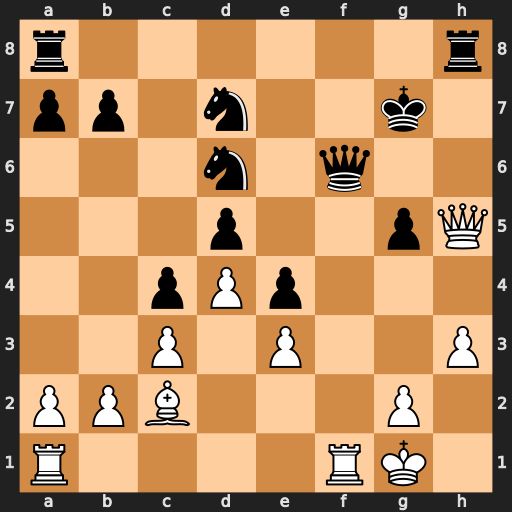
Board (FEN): r6r/pp1n2k1/3n1q2/3p2pQ/2pPp3/2P1P2P/PPB3P1/R4RK1
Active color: w
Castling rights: -
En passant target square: -
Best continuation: Rxf6 Rxh5 Rxd6